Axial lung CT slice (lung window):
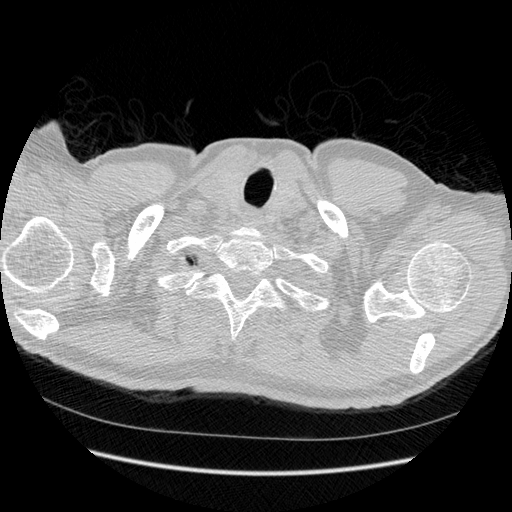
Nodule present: no